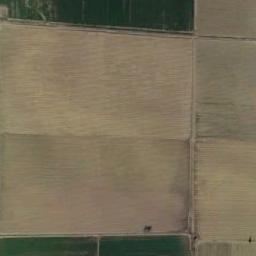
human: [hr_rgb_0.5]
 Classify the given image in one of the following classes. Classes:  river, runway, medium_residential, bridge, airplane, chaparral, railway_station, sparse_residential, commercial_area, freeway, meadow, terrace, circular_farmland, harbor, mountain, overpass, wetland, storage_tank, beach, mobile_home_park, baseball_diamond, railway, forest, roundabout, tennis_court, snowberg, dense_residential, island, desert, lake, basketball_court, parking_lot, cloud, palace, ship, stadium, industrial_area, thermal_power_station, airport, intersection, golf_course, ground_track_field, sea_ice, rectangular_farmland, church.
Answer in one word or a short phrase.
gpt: rectangular_farmland